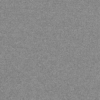
Label: dusty